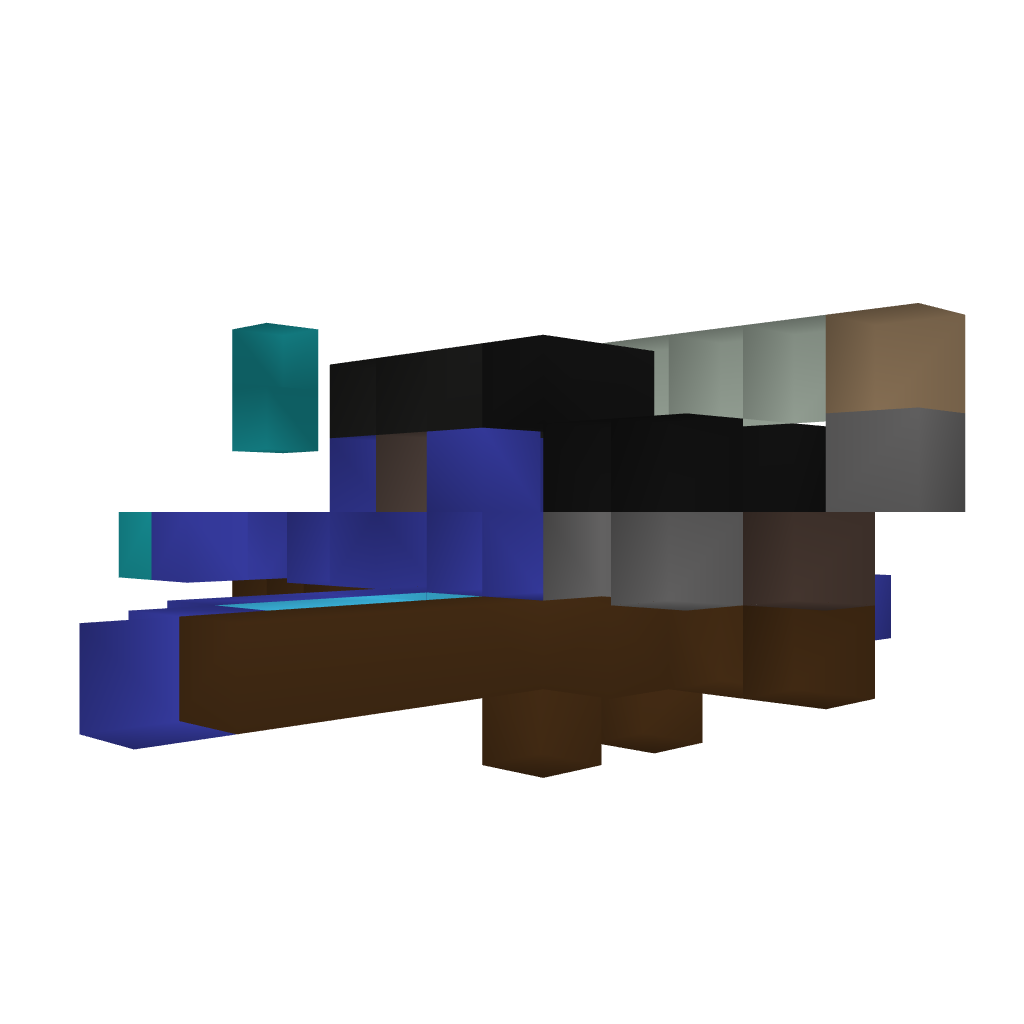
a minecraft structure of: Fighter Bf 109 G6